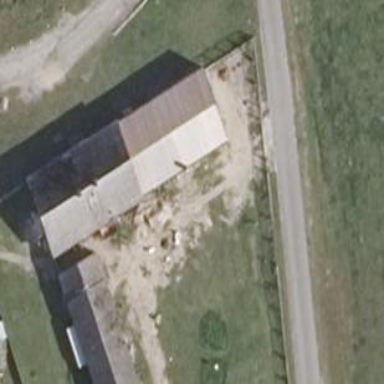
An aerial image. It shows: Gabled building with roof oriented along its structure.